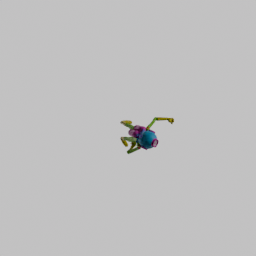
Label: people